Question: What is this graph type called?
Can it be recreated with morris.js?
If so, quick, simple example on codepen/jsfiddle please (no need to replicate the data, however demonstrate vertical lines and horizontal lines).
If not, what widely used javascript graphing libraries do support it?

Or (and this is for the bounty), how could one edit <URL> to support the graph above?
I'm asking for pointers really, but if someone wants to contribute to open source and earn some rep I for one would be very grateful.
But like I say, some pointers on the files and functions I should be looking at in the morris repo to enable the creation of the graph above.
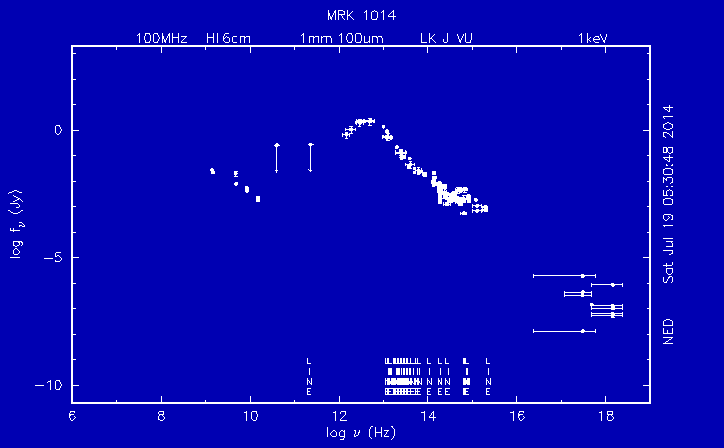
Answer: That graph is a <URL>
.
It has error bars displayed on the plot, but not point labels.
Not all SED plots look like this one, so lets describe the features this one has
- - - - - - - - - - - -
It could be recreated with morri.sjs, but it would take some effort to add all the missing functionality.
Here is my basic attempt to use the existing functionality (not adding any functionality) of morris.js to plot some data from the above link.
'''
<!DOCTYPE html>
<html>
<head>
<script src="http://cdnjs.cloudflare.com/ajax/libs/raphael/2.1.0/raphael-min.js"></script>
<script src="http://code.jquery.com/jquery-1.8.2.min.js"></script>
<script src="http://cdn.oesmith.co.uk/morris-0.4.1.min.js"></script>
<meta charset=utf-8 />
<title> Chart Example</title>
</head>
<body>
<p align="center">MRK 1014</p>
<div id="line-example"></div>
</body>
</html>
'''
'''
Morris.Line({
element: 'line-example',
data: [
{ y: Math.log(1.45E+18), a: Math.log(6.41E-08) },
{ y: Math.log(1.45E+18), a: Math.log(1.03E-07) },
{ y: Math.log(1.45E+18), a: Math.log(1.31E-07) },
{ y: Math.log(1.45E+18), a: Math.log(6.28E-08) },
{ y: Math.log(1.45E+18), a: Math.log(8.55E-07) },
{ y: Math.log(1.45E+18), a: Math.log(8.55E-07) },
{ y: Math.log(1.45E+18), a: Math.log(5.59E-08) },
{ y: Math.log(1.45E+18), a: Math.log(6.55E-08) }
],
xkey: 'y',
ykeys: ['a', ],
labels: ['Series A'],
linewidth: 0,
pointSize: 2,
ymin : Math.log(1E-08),
ymax : Math.log(1E3),
});
'''
As you can see it looks nothing like the picture you posted.
Going through the list feature by feature,
Graph Title doesn't have to be a piece of morris.js functionality, it can be a regular html heading or paragraph element.
X axis label and Y axis label also aren't supported by morris.js , buy you can do them with HTML paragraph elements and CSS3 writing-mode property or transform function as documented <URL> for the Y label. Y axis label with the date and string can be done same way.
You can manually place the conversions on the top scale or you could add support for a top scale and conversion support.
For log scale support, you would need to modify <URL>.
Same with custom glyph and error bar support and the categorical labels along the x axis.
Based on the amount of work, and the morris.js is a project for Pretty time-series line graphs, and your graph is neither a line graph, nor a time series line graph. I think you be better suited to use d3.js or Google Charts or some other JavaScript graphing library.
d3.js scatterplot examples include <URL> which draws SEDs and has NED direct import support.
These options already have graph title support, scatterplot support, x and y axis label support and log scale support and custom glyph for points, and the other things can be added easier than by writing extensions to morris.js.